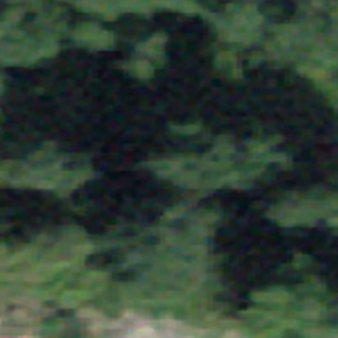
Label: other